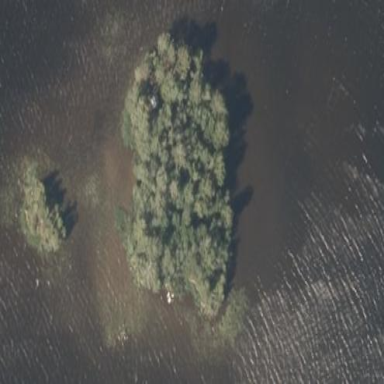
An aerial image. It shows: Islet.